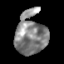
Tissue: skin
Cell type: Epithelial cells
Senescence score: 0.265
Nuclear area (px): 1264
Mean DAPI intensity: 133.226